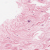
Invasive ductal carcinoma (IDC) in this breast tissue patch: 0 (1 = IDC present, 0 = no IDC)